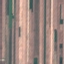
Land use / land cover class: AnnualCrop